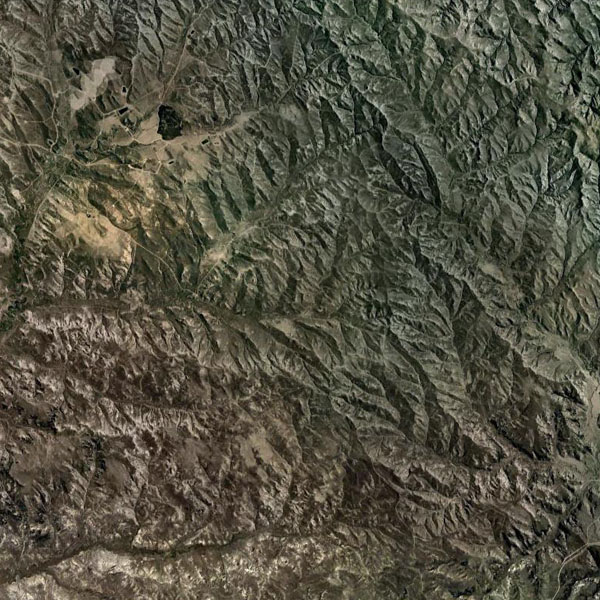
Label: Mountain